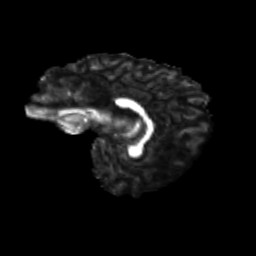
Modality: FA
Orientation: sagittal
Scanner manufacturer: siemens
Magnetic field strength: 3 T
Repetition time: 9.2 s
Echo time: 0.084 s